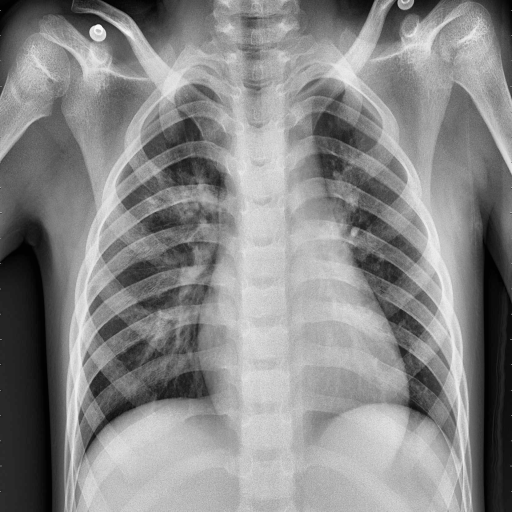
Finding: PNEUMONIA